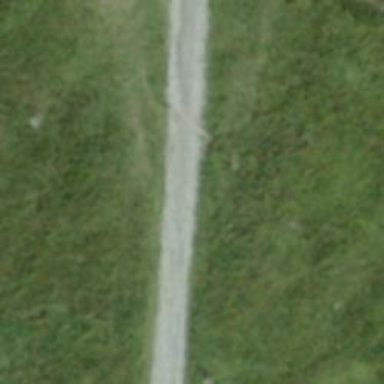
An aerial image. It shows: Compacted track road.